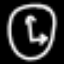
Label: clock